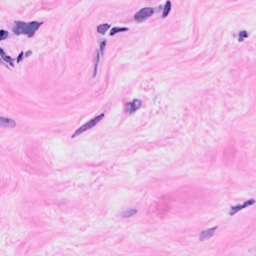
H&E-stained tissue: Breast